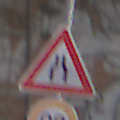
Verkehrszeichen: VerengteFahrbahn
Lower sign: Geschwindigkeit90
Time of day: Midday
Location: Roofed (Special)
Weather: Overcast
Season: NotSpecified
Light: Natural